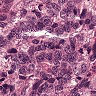
Metastatic tissue present: yes